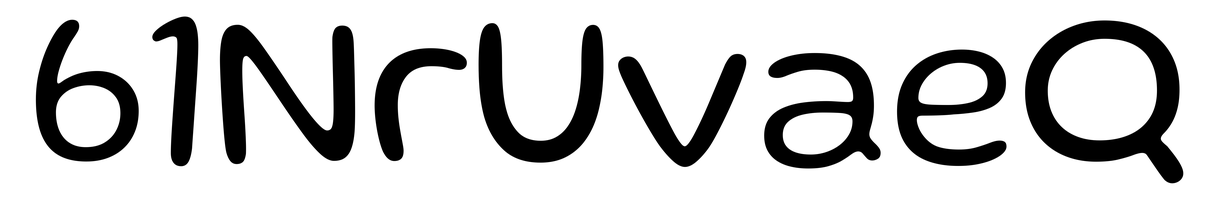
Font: Gluten_Light